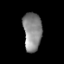
Tissue: lung
Cell type: Smooth muscle cells
Senescence score: 0.5593
Nuclear area (px): 697
Mean DAPI intensity: 135.94